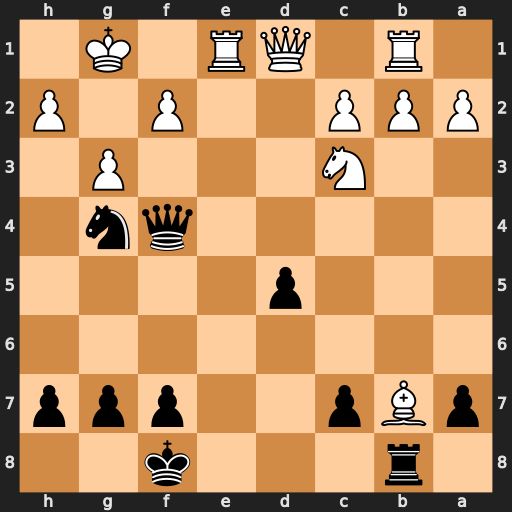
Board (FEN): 1r3k2/pBp2ppp/8/3p4/5qn1/2N3P1/PPP2P1P/1R1QR1K1
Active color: b
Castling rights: -
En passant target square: -
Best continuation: Qxf2+ Kh1 Qxh2#